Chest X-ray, AP view. Patient: 43 years old, sex M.
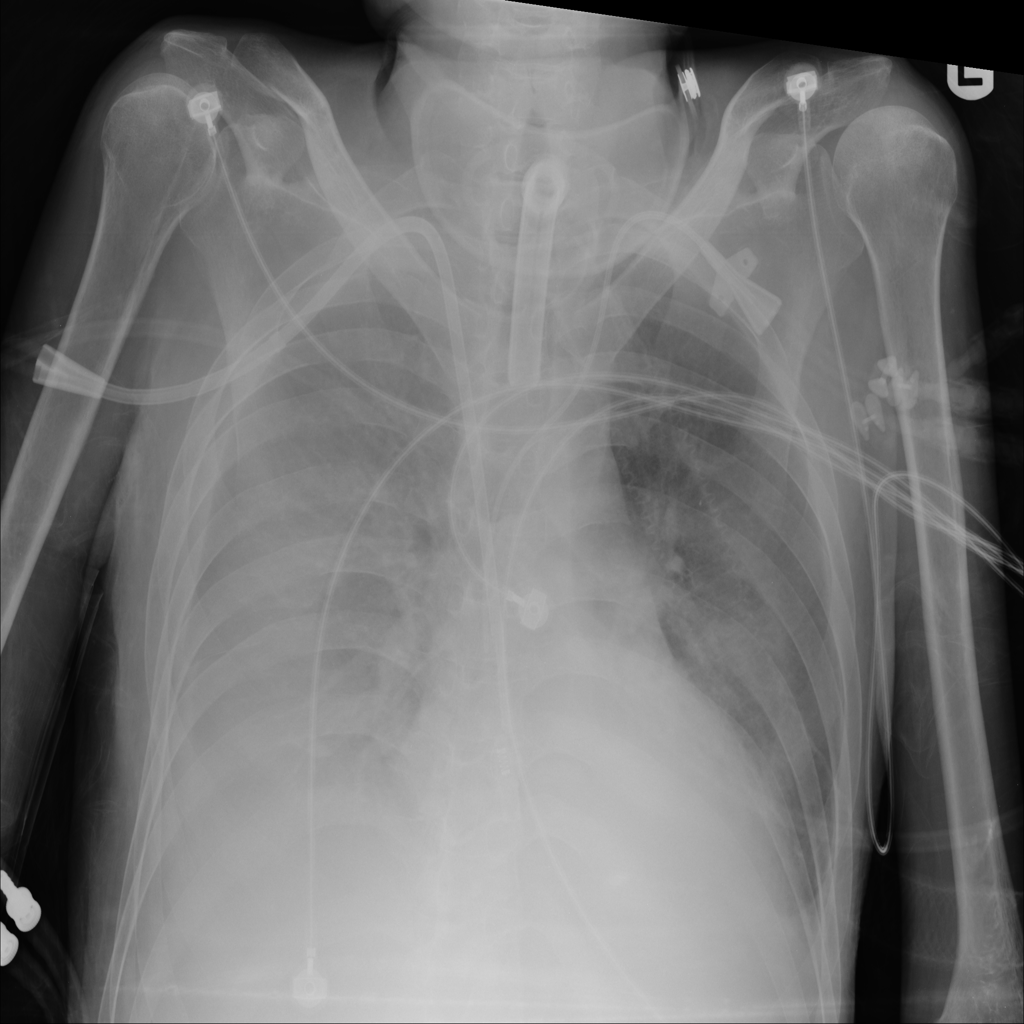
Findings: Consolidation, Effusion, Infiltration